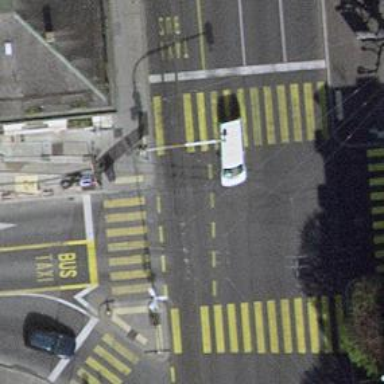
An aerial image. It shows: Secondary road with asphalt surface. It has lane for buses and shared cycleway. Trolley wires are also present.